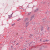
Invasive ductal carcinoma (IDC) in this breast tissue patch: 0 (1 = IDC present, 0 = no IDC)